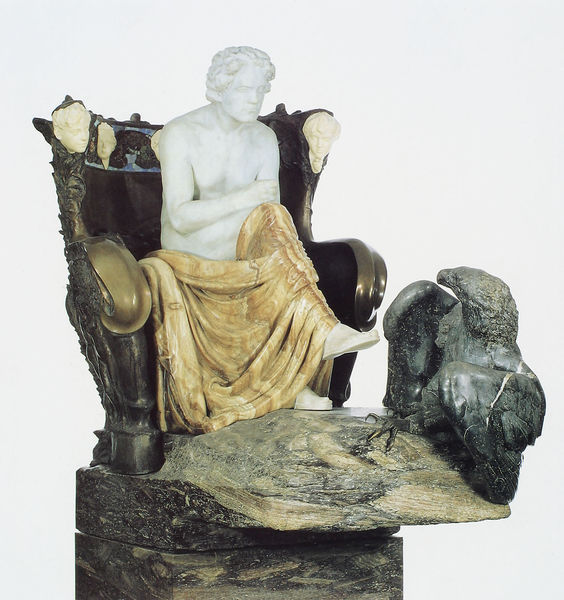
Titel: Beethoven
Künstler: Max Klinger
Institution: Leipzig, Museum der bildenden Künste
Schlagwörter: adler, flügel, kopf, mann, nackt, vogel, weiß, gelb, komposition, sitzen, jahrhundertwende, köpfe, marmor, schwarz, stuhl, tier, tuch, gesichter, arme, mensch, sockel, stein, portrait, porträt, figur, gold, sessel, sitzend, musik, musiker, locken, engel, skulptur, statue, sitz, lehnen, thron, büste, max klinger, plastik, podest, oberkörper, denkmal, beethoven, trohn, wien, mamor, porphyr, symphonie, lpcken, siitz